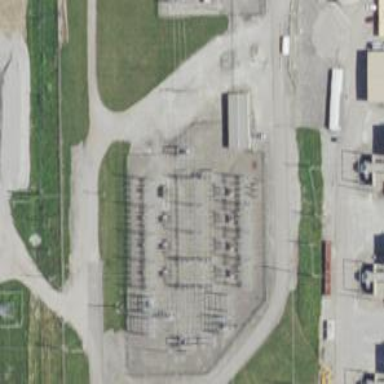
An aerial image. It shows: Switch used for power control.